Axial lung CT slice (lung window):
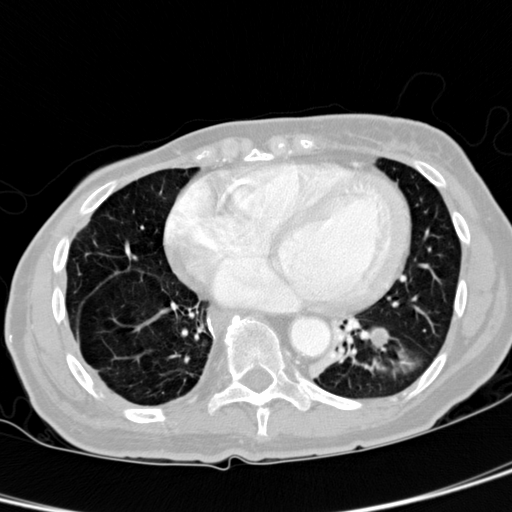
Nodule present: yes
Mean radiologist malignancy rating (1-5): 3.75